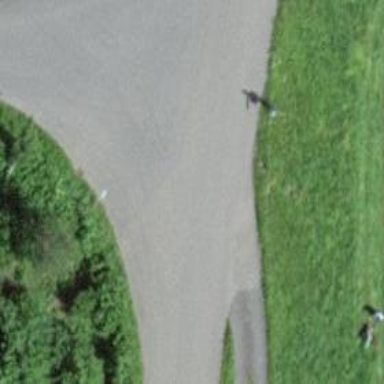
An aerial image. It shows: Unclassified road with asphalt surface.